Question: I have the following table:

I'm trying to find a way to get the records for those customers that have expired, and then update the table accordingly (by update I mean add an a new record with entry 'SERVICE EXPIRED' with the customer_id of the relevant customer).
If you look at the bottom of the table, you will notice two records with the entry 'SERVICE EXPIRED' for already existing customers (customer_id 11 and 16).
I'm looking for a SQL Query that will:
1. Get the last set of distinct records by customer_id
2. Exclude records for the same customer_id from the resulting resultset that have the entry 'SERVICE EXPIRED' or status_id of 2 appearing later on in the table
If I use the following:
'''
SELECT MAX(id) FROM mytable WHERE status_id != '2' AND expiry < '2012-12-26 19:00:00' GROUP BY customer_id
'''
It will return ids 1, 11, 13, and 16. However, I don't want ids 11 and 16 because the expiry status has already been noted later on in the table (see the last two records of the table), and id 1 has been renewed as can be seen with an updated expiry date in id 3 later. All I want is id 13 because that is the only expired record that does not have a 'SERVICE EXPIRED' entry that appears later in the table.
I'm looking for a SQL Query that will enable me capture this requirement.
Thanks in advance
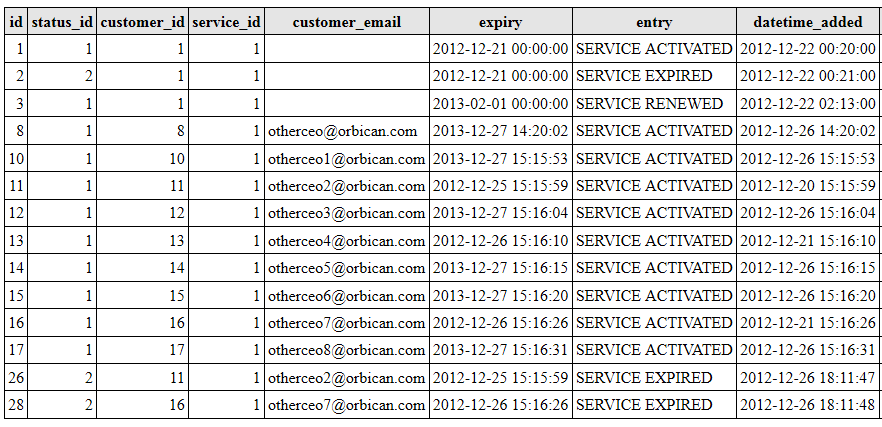
Answer: After some fiddling around I managed to come up with a solution:
'''
SELECT MAX(id)
FROM mytable
WHERE status_id != '2'
AND expiry < '2012-12-26 19:00:00'
AND customer_id NOT IN (SELECT MAX(customer_id) FROM mytable WHERE status_id = '2' GROUP BY customer_id)
GROUP BY customer_id
'''
Thanks @JupiterP5 for pointing me in the right direction.
Regards,